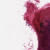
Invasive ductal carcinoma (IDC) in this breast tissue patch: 0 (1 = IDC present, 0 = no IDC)